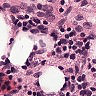
Metastatic tissue present: no